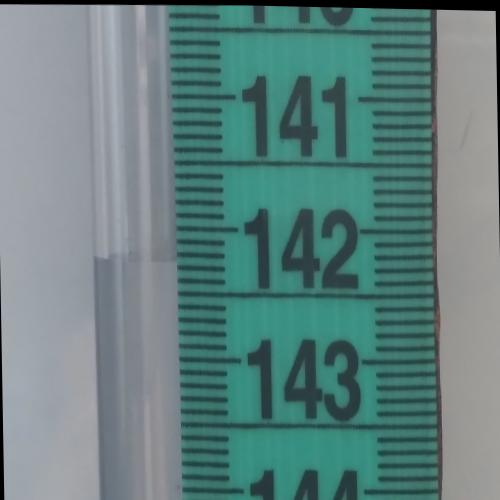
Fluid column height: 142.3 cm